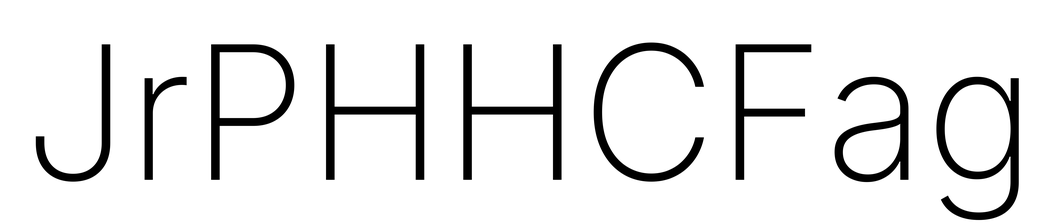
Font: Inter_ExtraLight